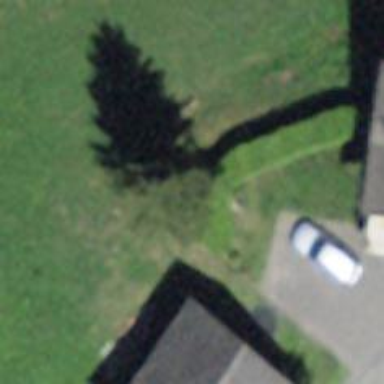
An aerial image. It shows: Urban tree with needleleaved evergreen leaves.